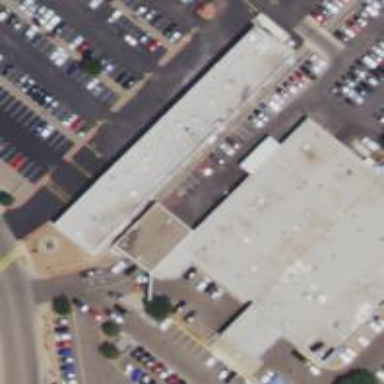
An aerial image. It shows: Building that houses car shop.